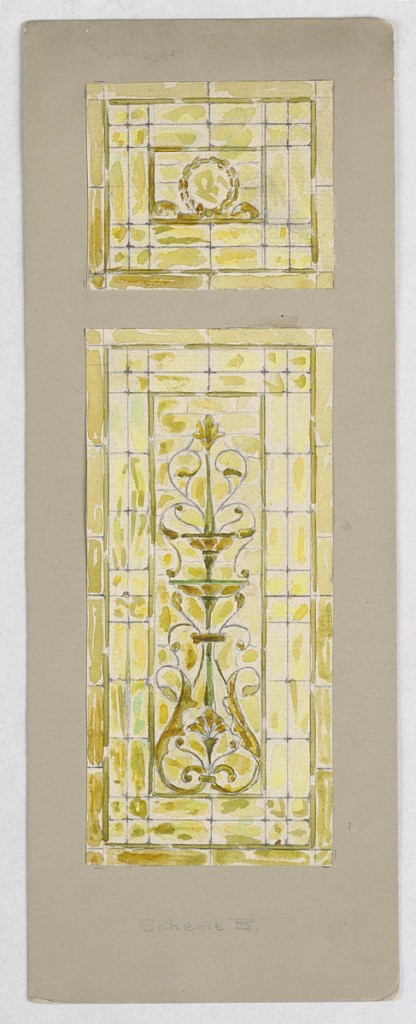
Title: Design for stained glass
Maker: Alice Cordelia Morse, American, 1863–1961
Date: late 19th century
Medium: Brush and gouache, graphite on paper mounted on tan illustration board
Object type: Drawing
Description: Two designs: square and rectangle with tiered decoration connected by a stem and vines, against yellow ground.